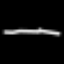
Label: line